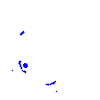
Particle: pion